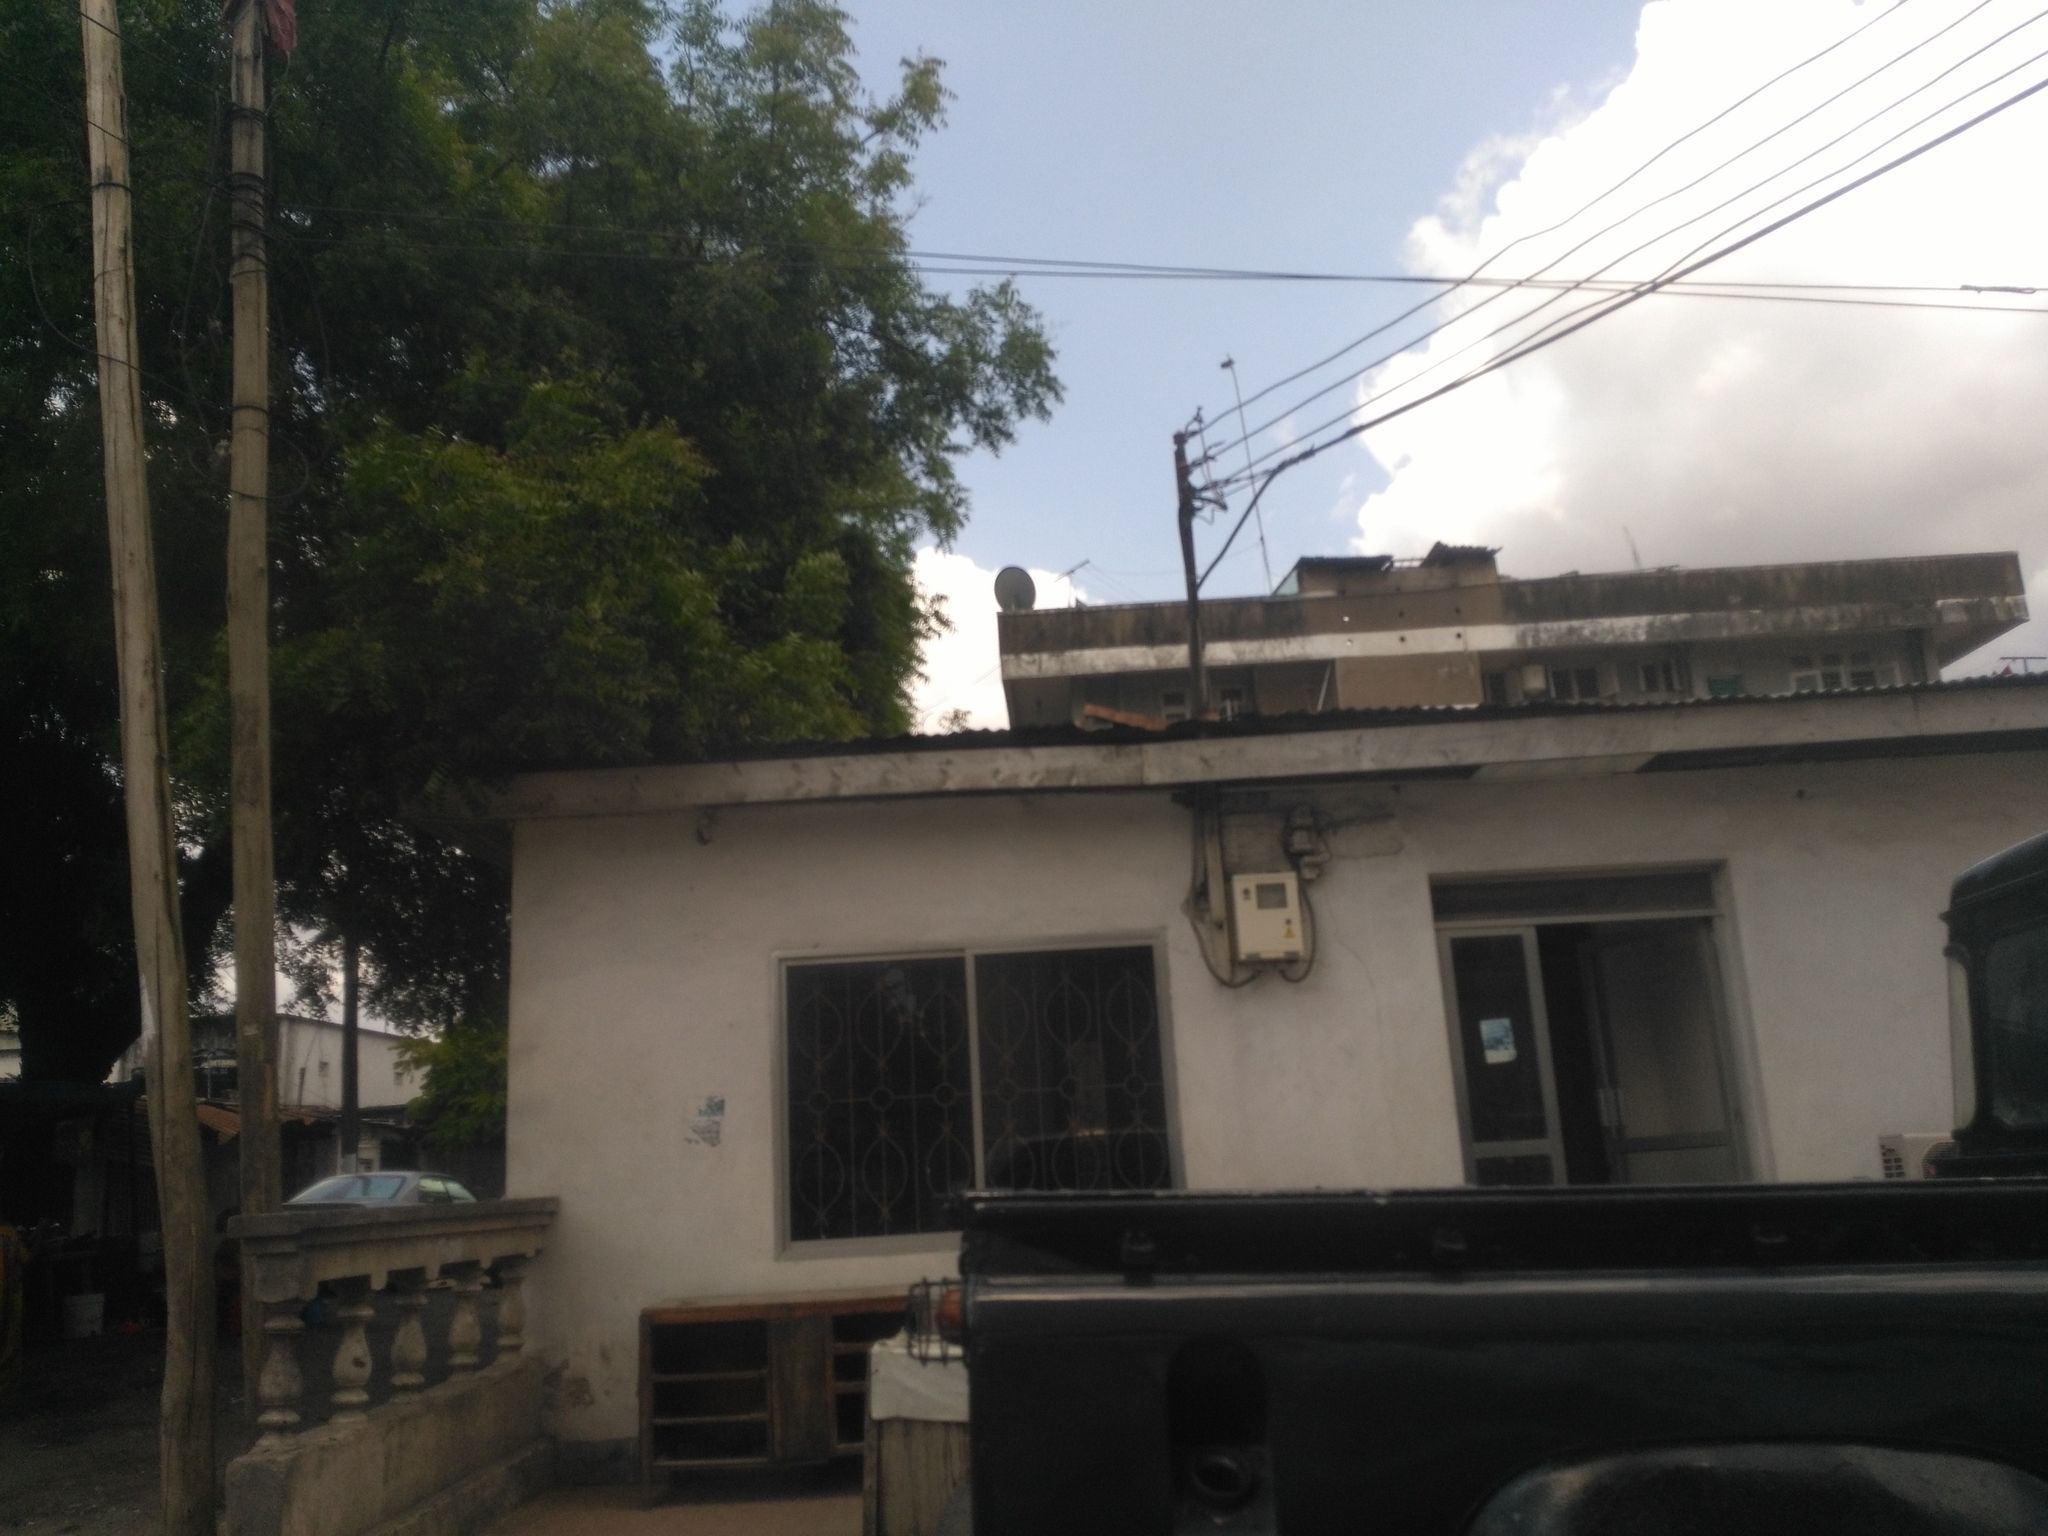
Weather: clear
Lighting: day
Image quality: good
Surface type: driving surface
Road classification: residential
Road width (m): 1
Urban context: urban centre
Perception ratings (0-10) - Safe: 3.06, Lively: 5.16, Beautiful: 3, Boring: 3.61, Depressing: 5.16, Wealthy: 1.96